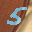
Label: 5